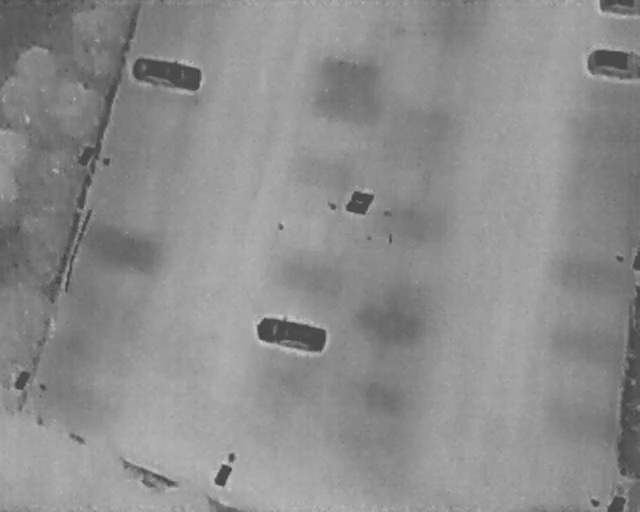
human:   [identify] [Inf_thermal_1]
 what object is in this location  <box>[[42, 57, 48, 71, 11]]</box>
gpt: <ref>1 medium car at the center</ref>

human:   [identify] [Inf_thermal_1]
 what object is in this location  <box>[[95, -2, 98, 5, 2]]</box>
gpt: <ref>1 small car at the top right</ref>

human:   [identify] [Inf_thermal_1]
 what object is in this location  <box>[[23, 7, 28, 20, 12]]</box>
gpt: <ref>1 medium car at the top left</ref>